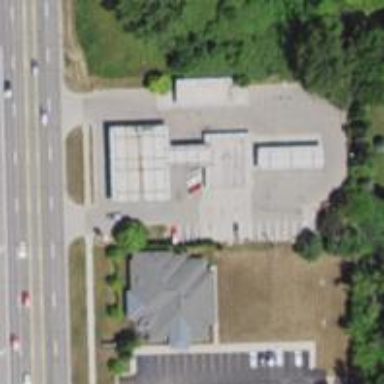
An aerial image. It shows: Convenience shop.